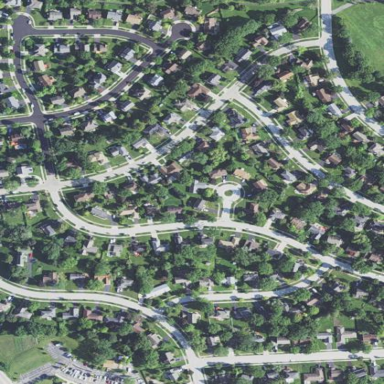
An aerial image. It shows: Residential area consisting of single-family homes in subdivision.